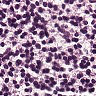
Metastatic tissue present: no